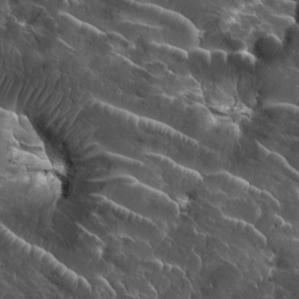
Label: non_frost